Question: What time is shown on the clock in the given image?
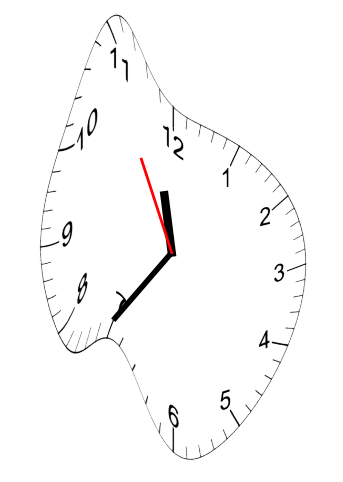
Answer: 11:35:55